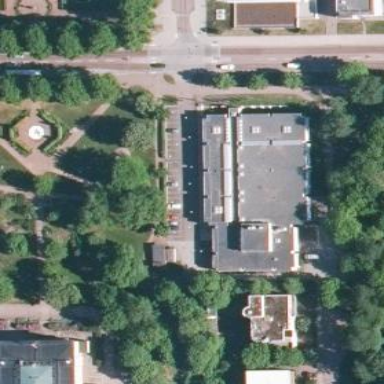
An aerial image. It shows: Museum building.